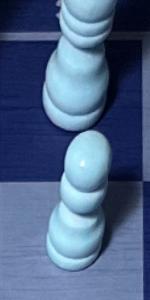
Label: Pawn_White